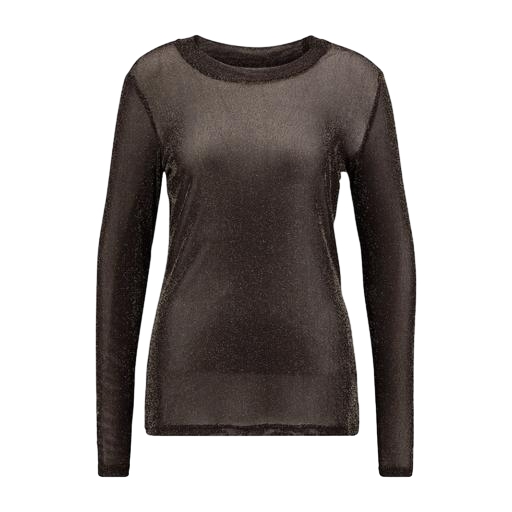
long sleeved sheer t-shirt, long-sleeve top, brown femme long-sleeve top, white background